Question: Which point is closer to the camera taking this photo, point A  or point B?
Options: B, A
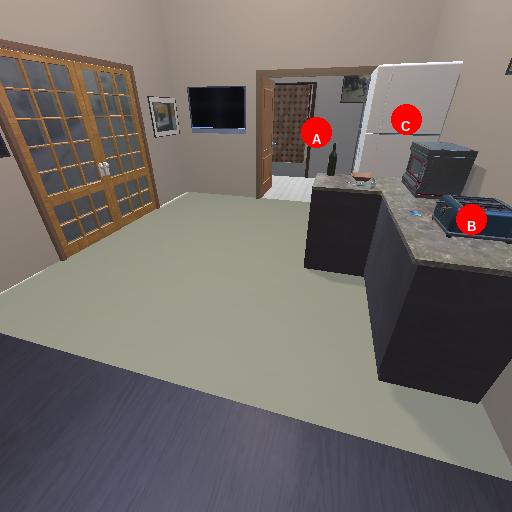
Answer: B